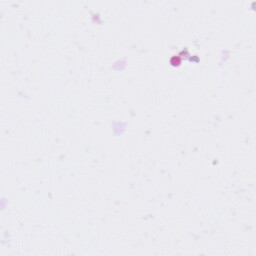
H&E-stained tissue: Ovarian